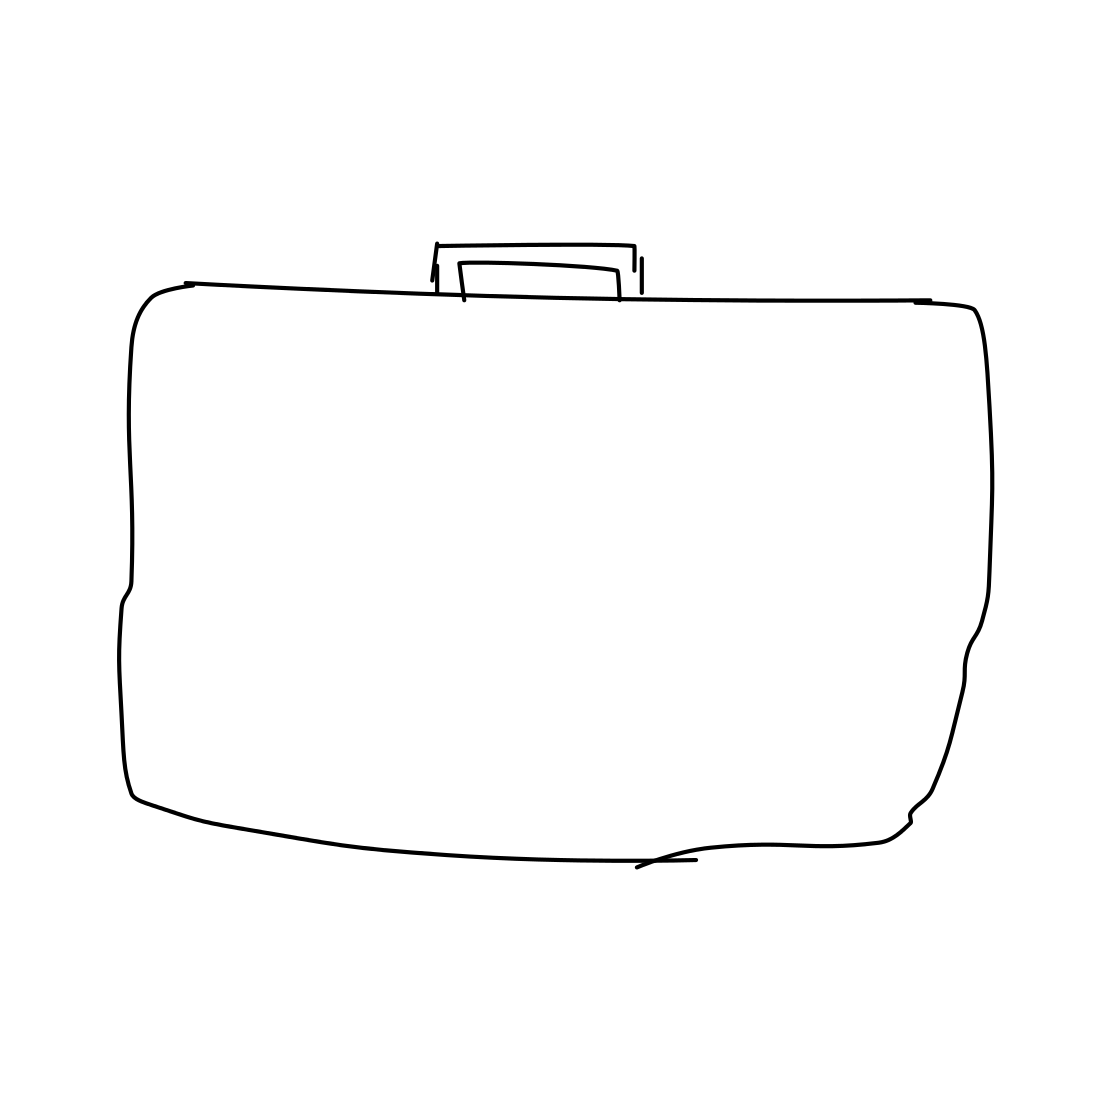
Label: suitcase